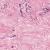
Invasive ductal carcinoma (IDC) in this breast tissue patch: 0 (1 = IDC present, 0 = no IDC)